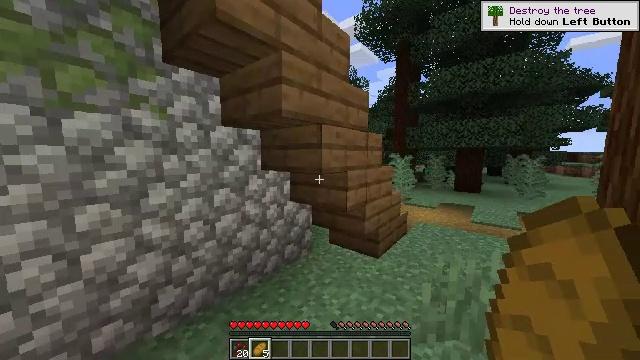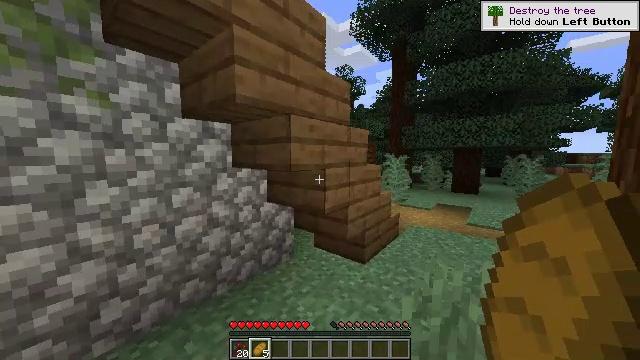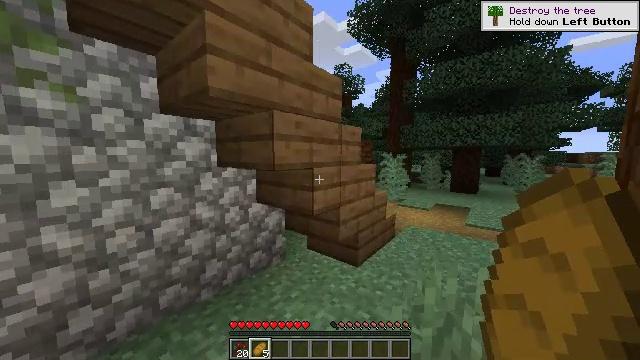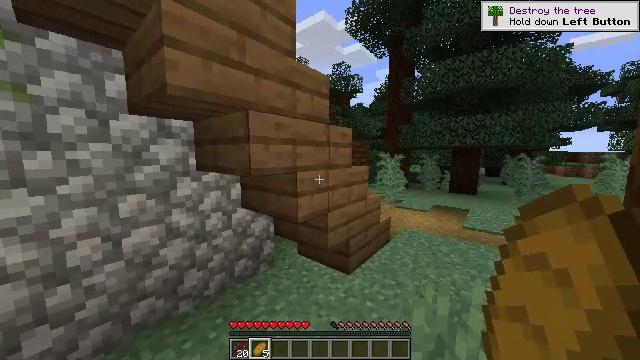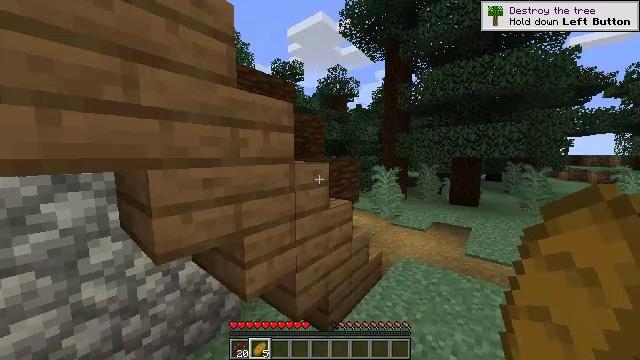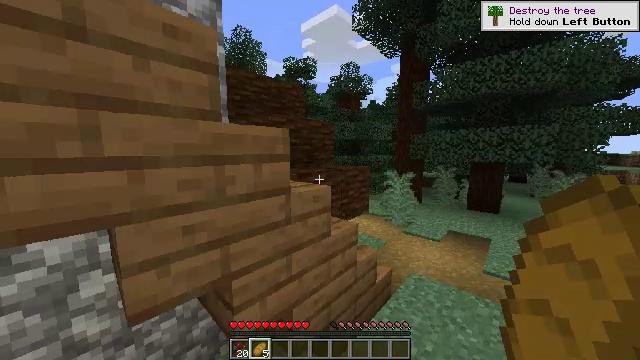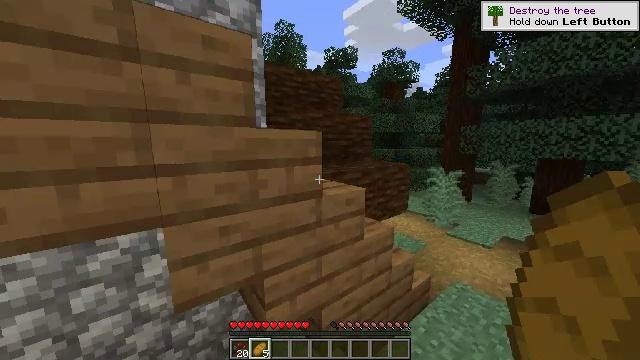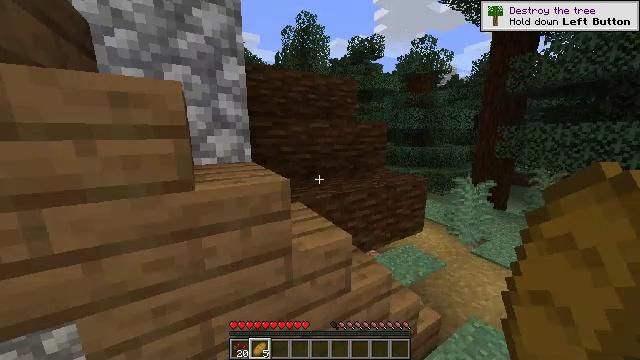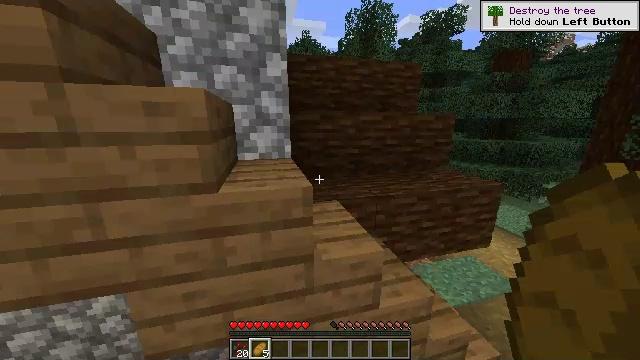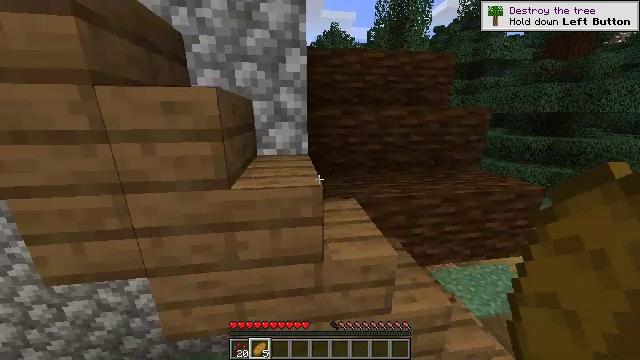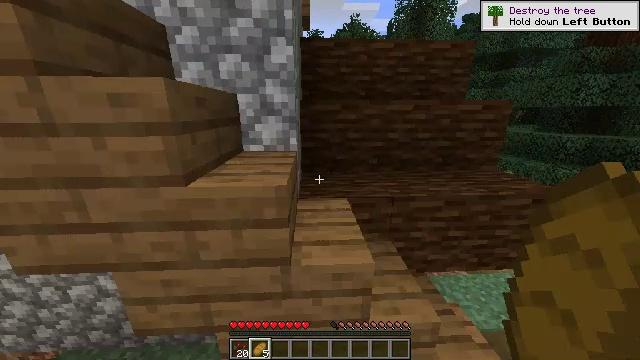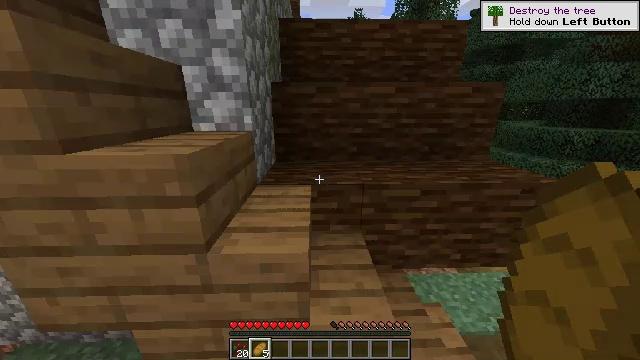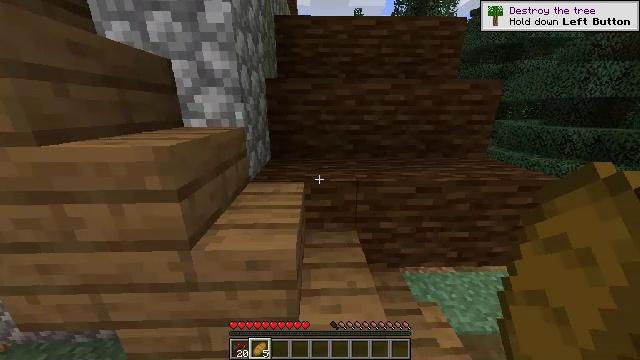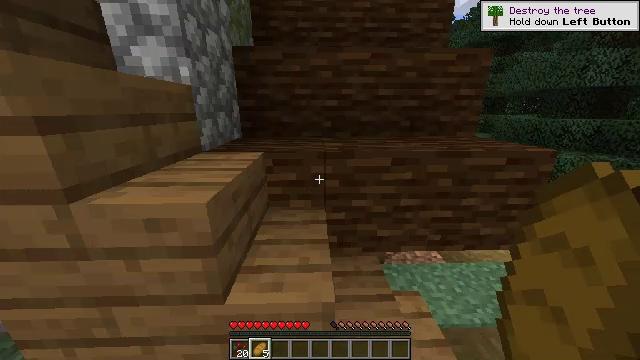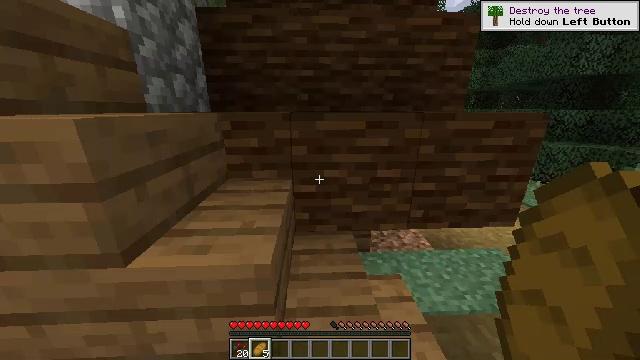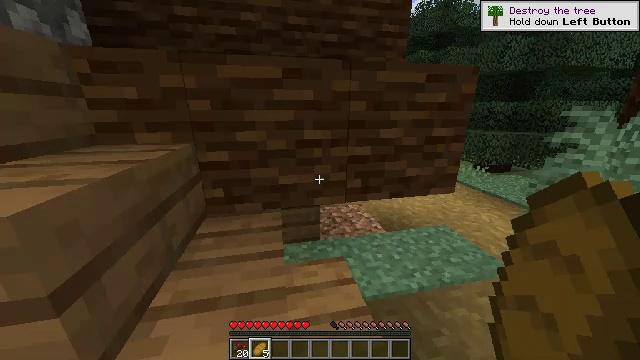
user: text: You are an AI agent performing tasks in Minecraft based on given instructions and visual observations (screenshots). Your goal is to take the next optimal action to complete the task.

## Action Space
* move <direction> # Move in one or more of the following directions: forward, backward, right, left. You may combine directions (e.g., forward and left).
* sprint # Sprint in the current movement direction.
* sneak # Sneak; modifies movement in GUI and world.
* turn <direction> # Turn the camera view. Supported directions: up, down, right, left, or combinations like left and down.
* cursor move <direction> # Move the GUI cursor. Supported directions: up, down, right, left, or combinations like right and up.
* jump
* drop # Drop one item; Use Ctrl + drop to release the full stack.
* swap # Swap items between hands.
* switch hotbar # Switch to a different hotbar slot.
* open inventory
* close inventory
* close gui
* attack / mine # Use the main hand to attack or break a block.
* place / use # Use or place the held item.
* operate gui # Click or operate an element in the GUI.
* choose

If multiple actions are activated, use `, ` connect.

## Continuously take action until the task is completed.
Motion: motion action
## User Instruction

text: Collect the blue bed by attacking it.
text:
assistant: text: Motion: move forward and move right
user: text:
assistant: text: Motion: move forward and move right
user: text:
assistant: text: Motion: move forward and move right
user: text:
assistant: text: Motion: move forward and move right, jump
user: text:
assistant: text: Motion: move forward and move right, turn left and down, jump
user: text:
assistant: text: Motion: move forward and move right, turn left and down, jump
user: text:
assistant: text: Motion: move forward and move right, turn left and down, jump
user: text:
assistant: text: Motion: move forward and move right, turn left and down, jump
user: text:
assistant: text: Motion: move forward and move right, turn left and down, jump
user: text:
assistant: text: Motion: move forward and move right, turn left and down, jump
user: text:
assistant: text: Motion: move forward and move right, turn left, jump
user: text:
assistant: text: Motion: move forward and move right, jump
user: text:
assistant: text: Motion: move forward and move right, jump
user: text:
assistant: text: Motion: move forward and move right
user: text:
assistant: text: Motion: move forward and move right, turn right
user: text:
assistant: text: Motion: move forward and move right, turn right and up
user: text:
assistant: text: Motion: move forward and move right, turn right and up
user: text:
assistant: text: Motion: move forward and move right
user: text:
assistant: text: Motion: move forward and move right, turn left
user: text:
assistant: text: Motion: move forward and move right, turn left
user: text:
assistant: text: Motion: move forward and move right, turn left
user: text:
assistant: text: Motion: move forward and move right, turn left
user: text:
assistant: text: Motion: move forward and move right, turn left and down
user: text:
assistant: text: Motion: move forward and move right, turn left
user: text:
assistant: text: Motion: move forward and move right, turn left
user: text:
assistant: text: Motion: move forward and move right, turn left and up
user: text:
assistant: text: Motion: move forward and move right, turn left
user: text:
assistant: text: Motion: move forward and move right, turn left
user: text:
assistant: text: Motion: move forward and move right, turn left
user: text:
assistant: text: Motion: move forward and move right, turn left